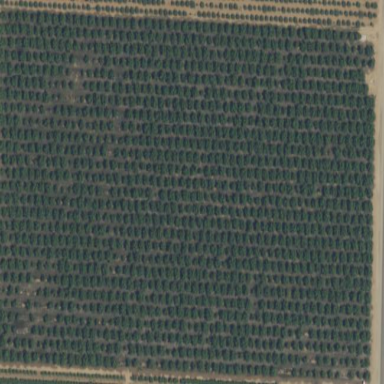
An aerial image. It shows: Orchard filled with peach trees.